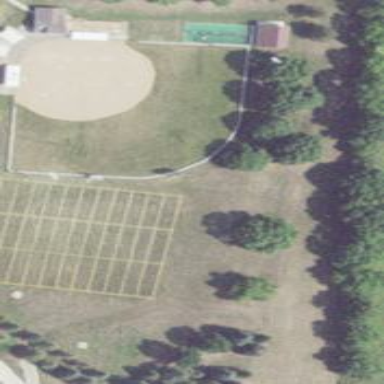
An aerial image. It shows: Baseball pitch for leisure land activities.